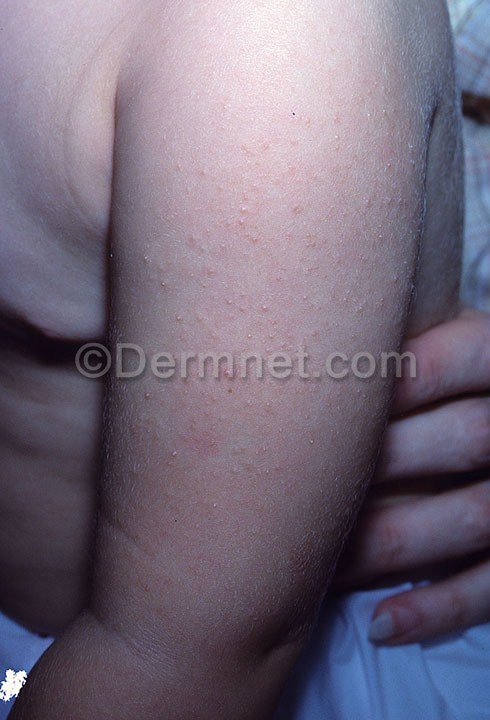
Disease: Atopic Dermatitis Photos